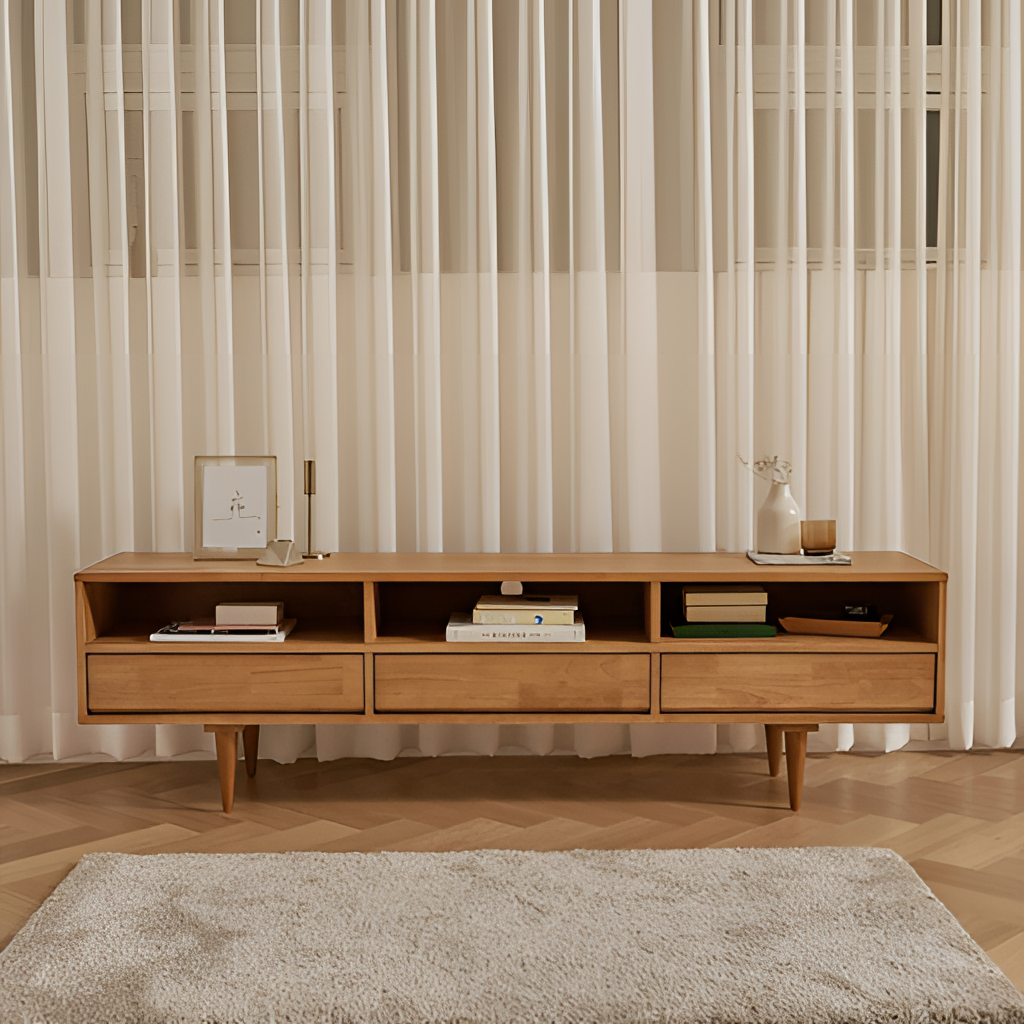
honey wood console table, living room, mid-century, fabric wallpaper, with vertical striped pattern, wood flooring, with herringbone pattern